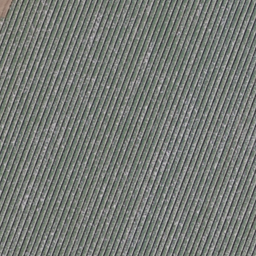
Label: agricultural